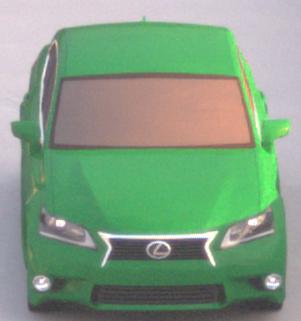
Make: Lexus
Model: GS 250
Detailed model: GS (L10)
Model produced from: 2012/06
Model produced until: 2013/12
Doors: 4
Color: green
Road condition: dry road
Daytime: sunrise or sunset
Contrast: medium contrast